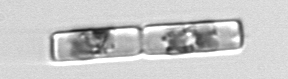
Label: Guinardia_delicatula